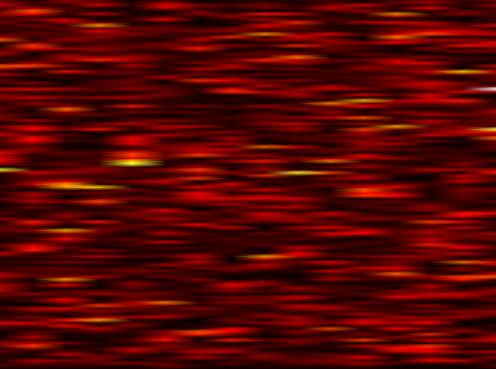
Label: FOFDM